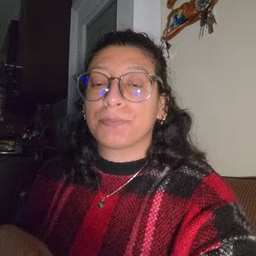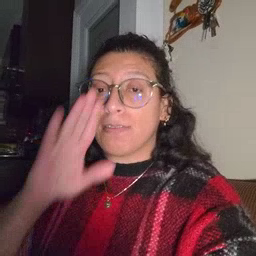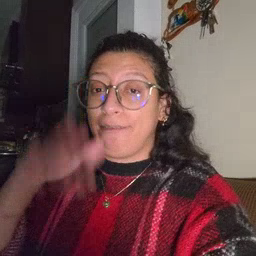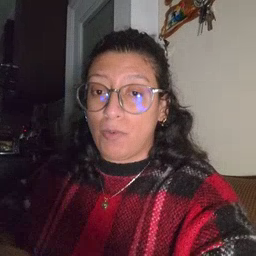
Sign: elephant